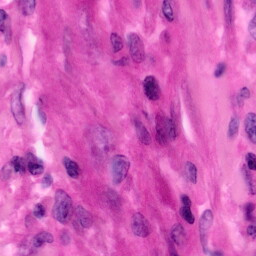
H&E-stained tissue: Pancreatic